Interaction volume radius: 5 \u00c5
Interaction volume height: 15 \u00c5
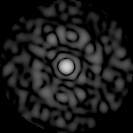
Disorder parameter: 0.762